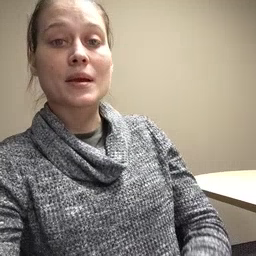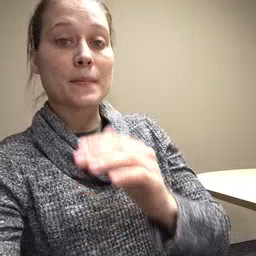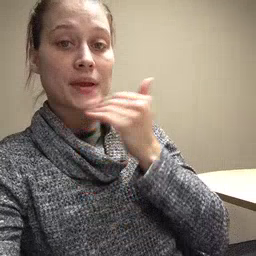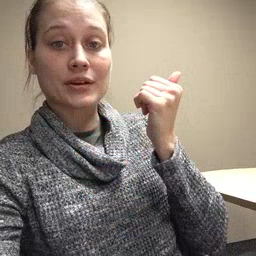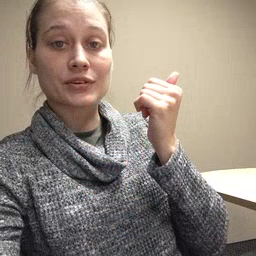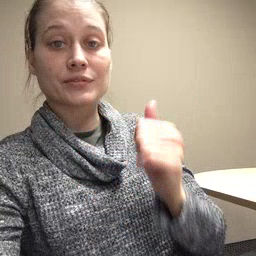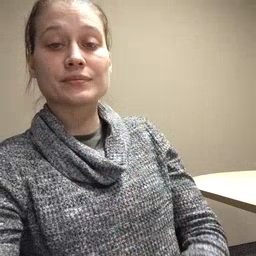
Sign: better